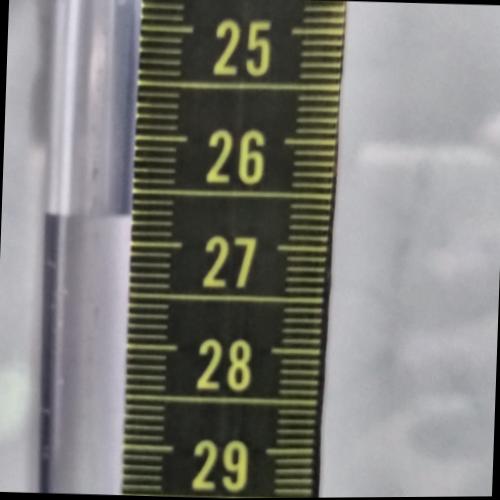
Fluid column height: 26.7 cm